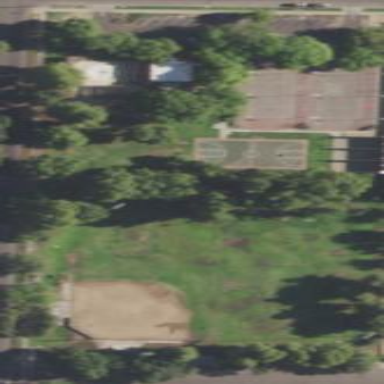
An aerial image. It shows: Neighborhood park.